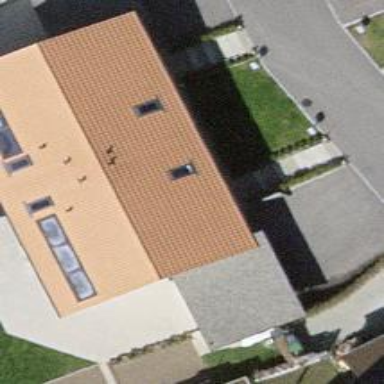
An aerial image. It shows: Gabled roof on residential building.